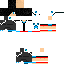
A male human skin with dark skin, wearing brown long hair dressed in a blue hoodie and black pants, featuring a closed mouth.